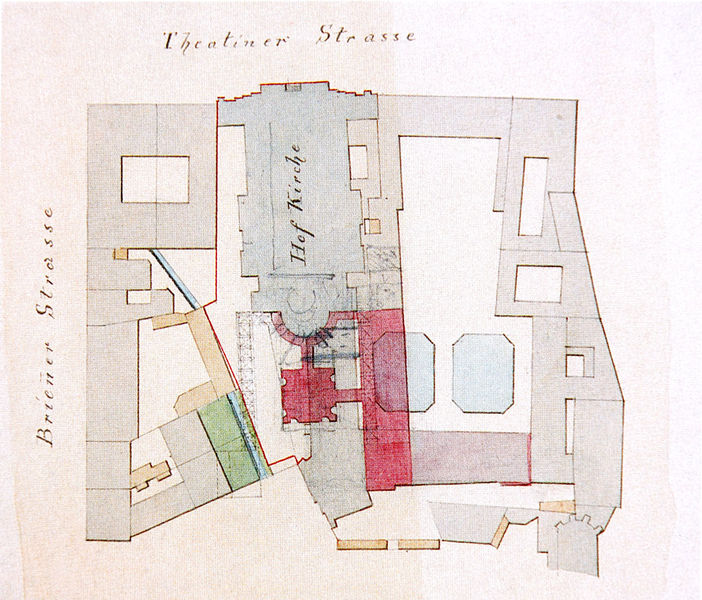
Titel: Entwurf zu einer Grabkapelle für Maximilian II. bei der Theatinerkirche in München - Grundriss mit Umbauung
Künstler: Eduard Riedel
Standort: München
Institution: Bayerische Verwaltung der staatlichen Schlösser, Gärten und Seen, Bauabteilung
Schlagwörter: blau, flügel, schatten, wasser, weiß, grün, ocker, stadt, braun, bunt, cafe, grau, hell, raum, schwarz, skizze, strasse, säulen, zeichnung, zimmer, gebäude, rot, schloss, architektur, barock, innenraum, kirche, rosa, brunnen, rund, deutschland, hellblau, relief, farbig, schrift, fassade, italien, farben, farbe, grafik, graphik, monochrom, linien, hof, platz, kuppel, rauschen, könig, symmetrie, stuck, wiess, hoch, anbau, straßen, innenhof, umgang, burg, eckig, bayern, kloster, kuppeln, rechteck, türme, münchen, palast, monochromie, druck, räume, entwurf, henriette adelaide, österreich, altar, kathedrale, langhaus, rom, ecken, karte, kanzel, obergaden, grab, mauern, residenz, apsis, chor, hot, predigt, stadtmauer, plan, wien, ensemble, geometrie, quadrat, bau, kirsche, höfe, grabmal, klenze, riss, grundriss, bauwerk, kreuzgang, akanthus, bauplan, zentralbau, zweiturmfassade, innenhöfe, grunriss, säulenordnung, erweiterung, lageplan, theatinerkirche, abseiten, umbau, leo von klenze, konvent, tambour, projekt, maximilian ii., riedel, votivkirche, planung, coloriert, königreich, ludwig i., dominikaner, innenstadt, klosterkirche, brienner strasse, hof kirche, strassennamen, theatiner strasse, agostina, agostino, atzmiller, barelle, bayerisches königreich, bologna, burganlage burg, dreiviertelsäulen, dreiviertelsäuleon, feldherrnhalle, ferdinand maria, gegenreformation, genua, geäbude, grablege, grabmalsprojekt, hofkapelle, keine basilika, klausur, klostergebäude, konventsgebäude, konventskirche, könig maximilian ii., könig von bayern, mausoleum für maximilian ii., max emauel, nicht verwirklicht, odeonsplatz, orthogonale, predigerorden, rauschend, reliefierte kirchenfassade, reliefierte kirchenfornt, reliefierte kirchenfront, saalraum, saalraumkirche, saalraumkirche mit abseiten, schrift münchen, skala santa, st. kaijetan, tambourkuppel, theatiner, theatinerplatz, wandpfeiler, wandpfeilerkriche, zucalli, zweiturmfront, mehreckig, brün, kapell, colorierung, archtitektur, umbauten, österrecih, alterraum, briener, briener strasse